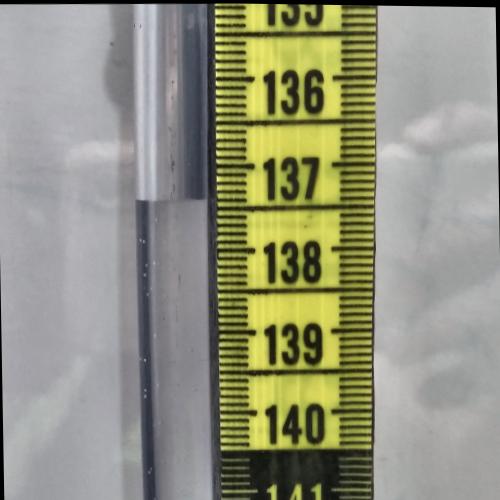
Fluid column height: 137.4 cm